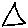
Label: triangle